Interaction volume radius: 5 \u00c5
Interaction volume height: 10 \u00c5
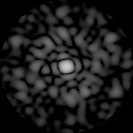
Disorder parameter: 0.8577